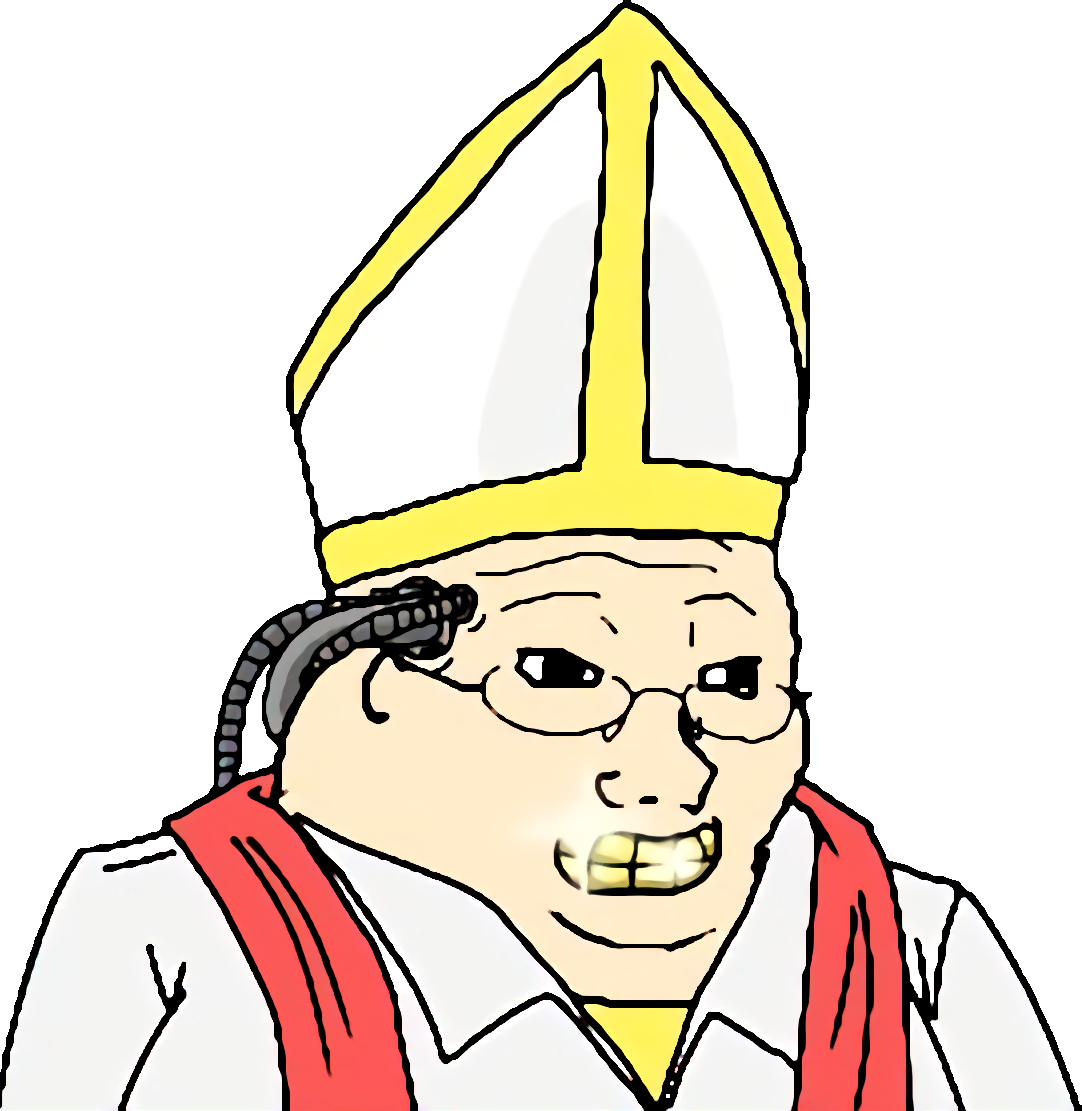
Label: 5_Blobjak